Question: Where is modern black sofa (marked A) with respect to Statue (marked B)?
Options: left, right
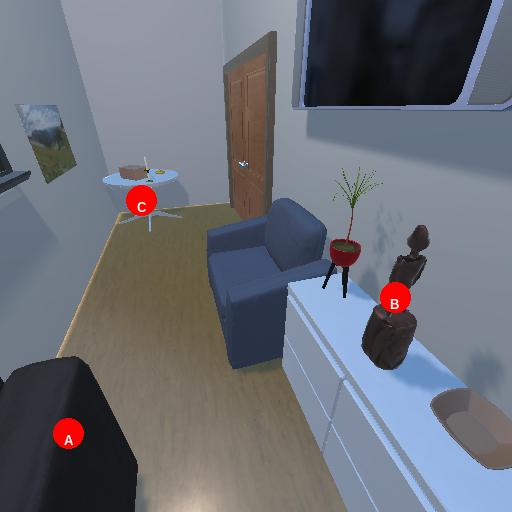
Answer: left